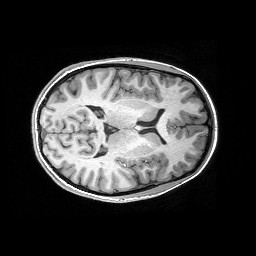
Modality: T1w
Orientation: axial
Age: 16
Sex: female
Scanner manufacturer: siemens
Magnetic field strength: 3 T
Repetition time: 2.53 s
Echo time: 0.00297 s